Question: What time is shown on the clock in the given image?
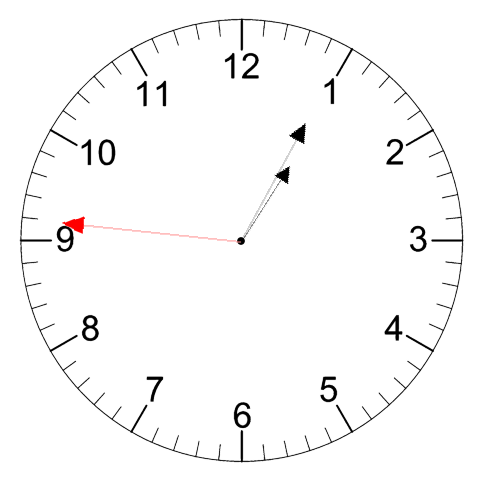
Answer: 01:04:46